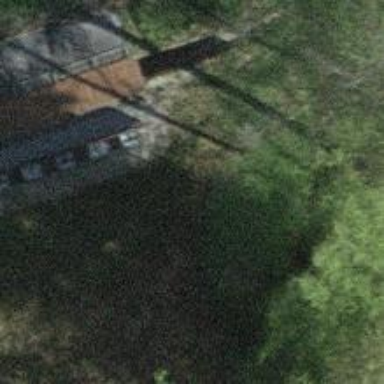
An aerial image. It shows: Culvert tunnel underneath ditch.